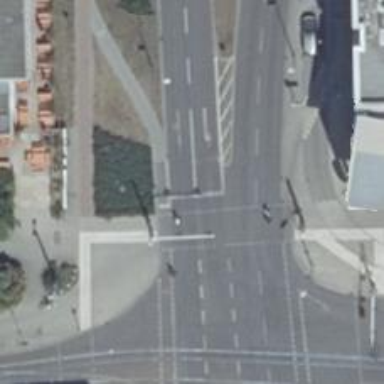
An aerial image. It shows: Road with traffic signals for signaling.